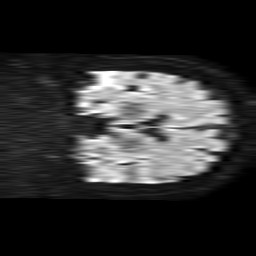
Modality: TRACE
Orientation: coronal
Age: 55
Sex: female
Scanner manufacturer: philips
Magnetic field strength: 1.5 T
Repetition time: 4.6 s
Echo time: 0.08941 s